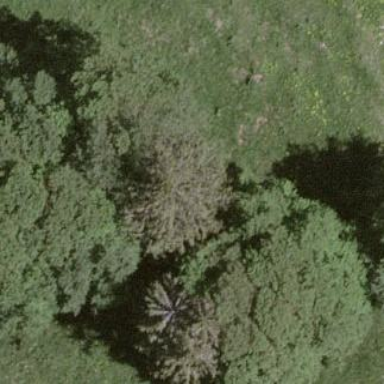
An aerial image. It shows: Forest area.